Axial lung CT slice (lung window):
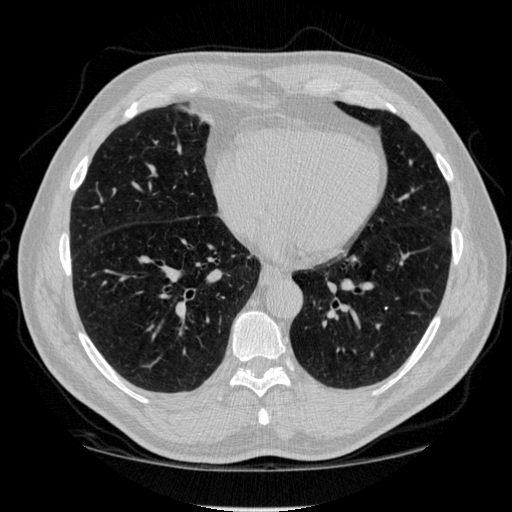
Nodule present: no